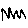
Label: zigzag